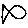
Label: fish